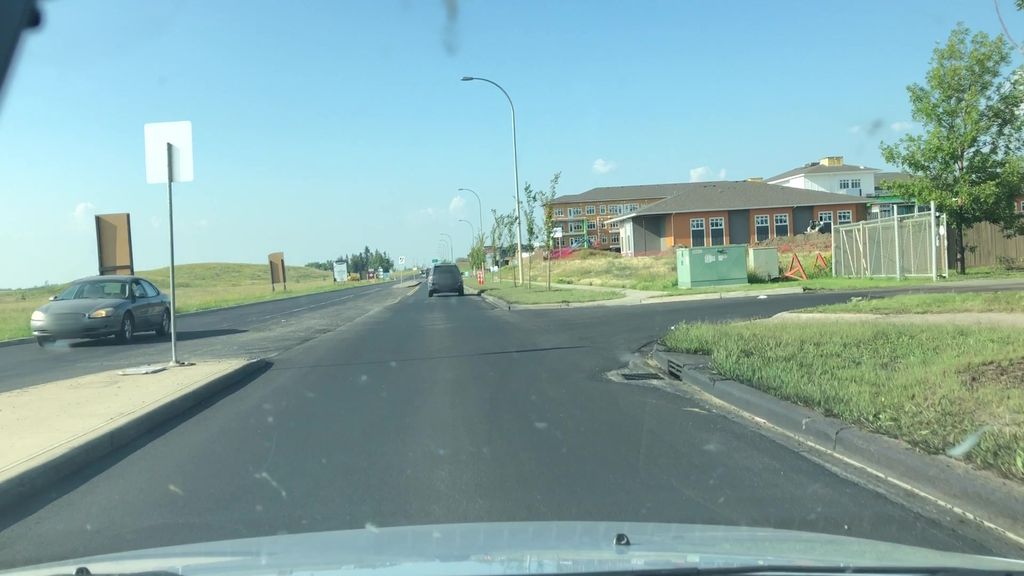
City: edmonton